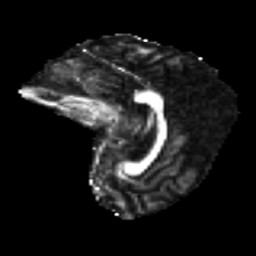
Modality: FA
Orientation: sagittal
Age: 34
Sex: female
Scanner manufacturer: ge
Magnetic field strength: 3 T
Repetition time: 7.8 s
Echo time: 0.0606 s